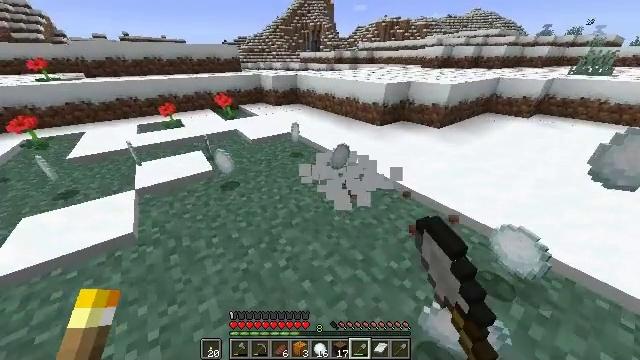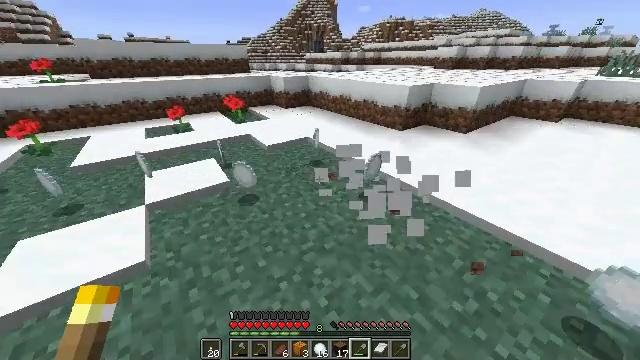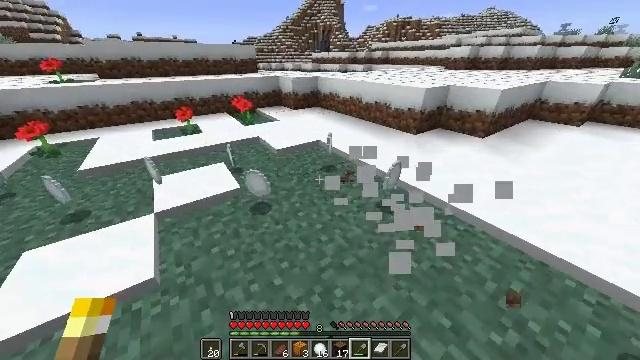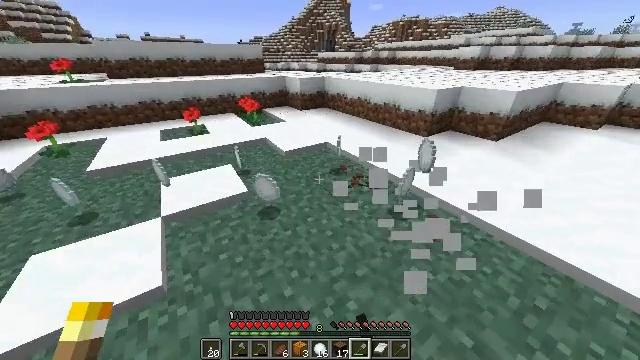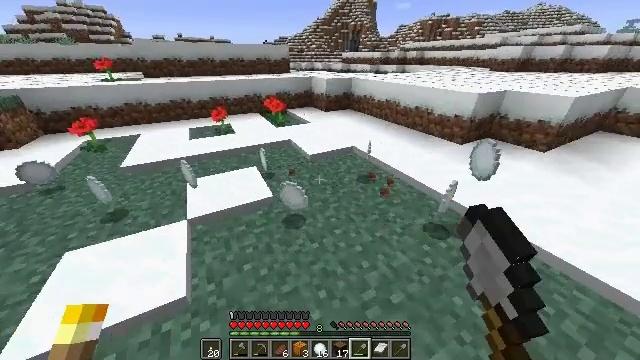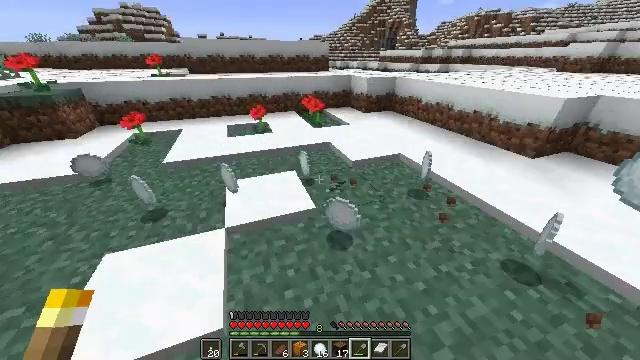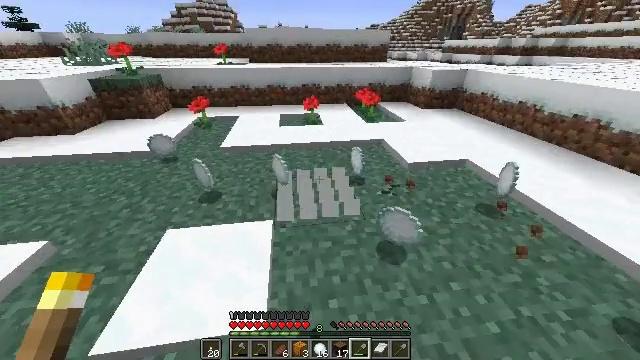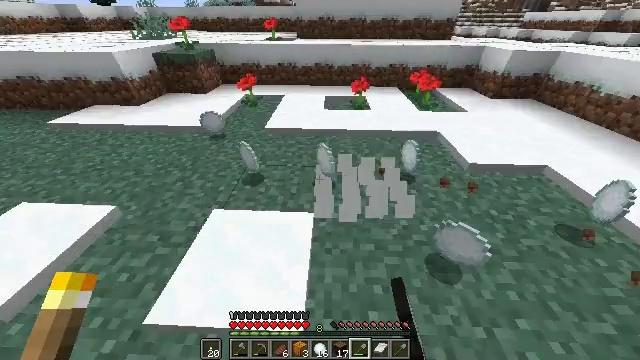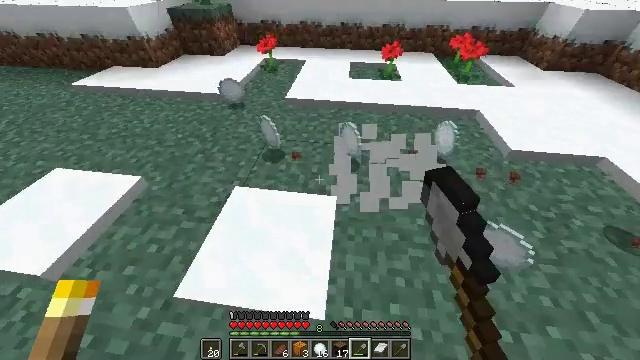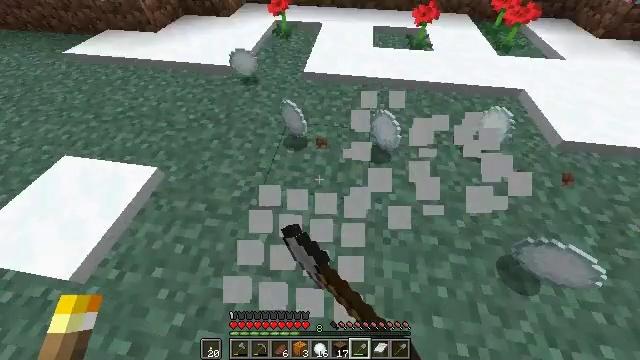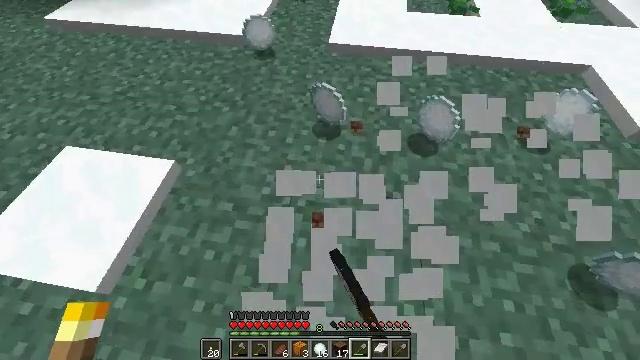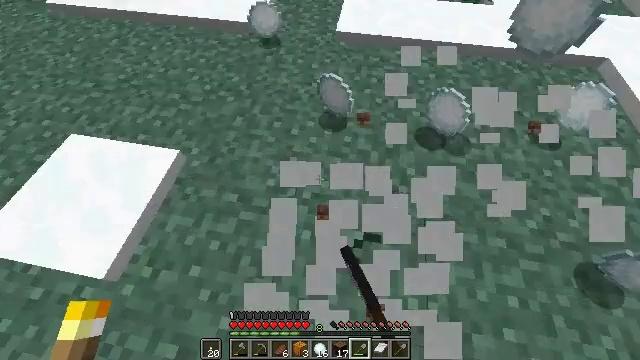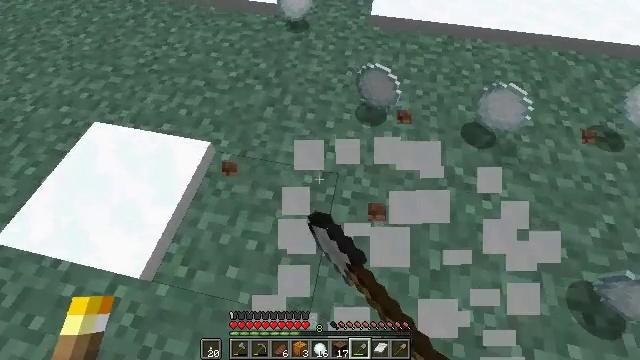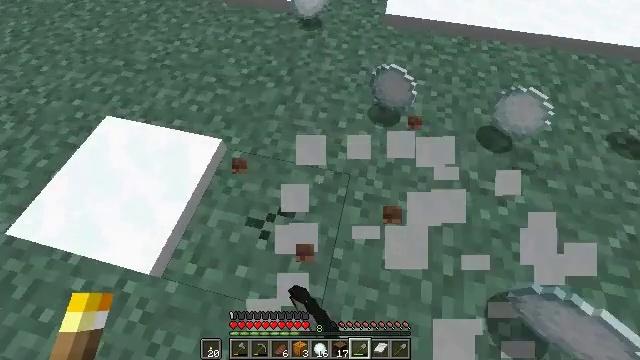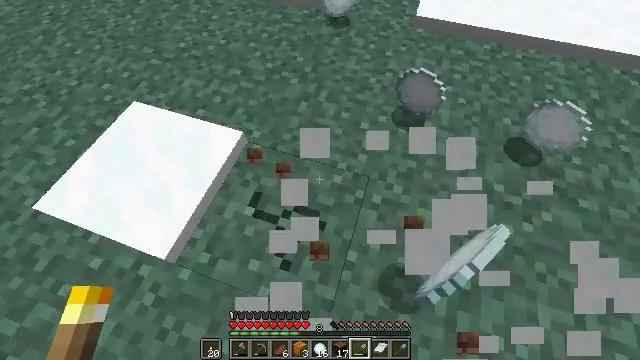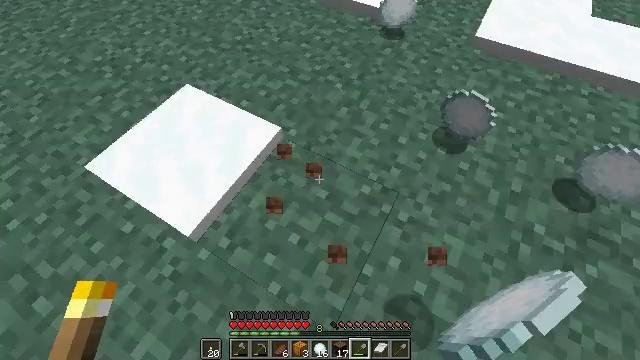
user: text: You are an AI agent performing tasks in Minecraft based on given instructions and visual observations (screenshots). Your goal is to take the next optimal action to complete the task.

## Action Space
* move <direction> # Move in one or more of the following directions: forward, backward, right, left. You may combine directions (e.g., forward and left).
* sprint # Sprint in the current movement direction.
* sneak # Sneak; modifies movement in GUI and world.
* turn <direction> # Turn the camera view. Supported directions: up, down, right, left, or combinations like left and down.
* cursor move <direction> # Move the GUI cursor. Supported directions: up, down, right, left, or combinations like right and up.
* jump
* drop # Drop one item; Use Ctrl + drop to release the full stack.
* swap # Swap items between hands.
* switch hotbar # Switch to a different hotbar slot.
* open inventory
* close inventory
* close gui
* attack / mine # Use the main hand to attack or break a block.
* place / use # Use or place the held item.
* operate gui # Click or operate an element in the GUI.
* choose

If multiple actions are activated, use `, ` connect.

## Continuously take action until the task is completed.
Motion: motion action
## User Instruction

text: Collect snow by holding the left button.
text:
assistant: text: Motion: move forward and move left, attack / mine
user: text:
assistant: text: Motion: move forward and move left, turn left, attack / mine
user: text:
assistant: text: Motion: move forward and move left, turn left, attack / mine
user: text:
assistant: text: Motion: move forward and move left, turn left, attack / mine
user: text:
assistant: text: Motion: move forward and move left, turn left, attack / mine
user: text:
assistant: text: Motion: move forward and move left, turn left and down, attack / mine
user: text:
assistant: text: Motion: move forward and move left, turn left and down, attack / mine
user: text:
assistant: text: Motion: move forward and move left, turn left and down, attack / mine
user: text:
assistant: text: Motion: move left, turn left and down, attack / mine
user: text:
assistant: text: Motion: move left, turn down, attack / mine
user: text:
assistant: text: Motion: move left, turn left and down, attack / mine
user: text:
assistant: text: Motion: turn left and down, attack / mine
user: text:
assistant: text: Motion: turn left, attack / mine
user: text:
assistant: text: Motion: turn left, attack / mine
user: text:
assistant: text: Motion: turn left and up, attack / mine
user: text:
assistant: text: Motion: turn left, attack / mine
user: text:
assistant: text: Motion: turn left and up, attack / mine
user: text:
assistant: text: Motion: turn left and up, attack / mine
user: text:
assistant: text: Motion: turn left and up, attack / mine
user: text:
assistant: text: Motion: move forward, turn left and up, attack / mine
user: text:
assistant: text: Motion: move forward, turn up, attack / mine
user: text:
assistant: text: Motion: move forward, turn right and up, attack / mine
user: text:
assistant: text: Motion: move forward, turn right and up, attack / mine
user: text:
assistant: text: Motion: move forward, attack / mine
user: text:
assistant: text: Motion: move forward, turn right and up, attack / mine
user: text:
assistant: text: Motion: move forward, turn right and up, attack / mine
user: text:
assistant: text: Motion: move forward, turn right and up, attack / mine
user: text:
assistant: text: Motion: move forward, attack / mine
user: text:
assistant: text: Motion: move forward, attack / mine
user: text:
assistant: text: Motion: move forward and move right, turn right, attack / mine